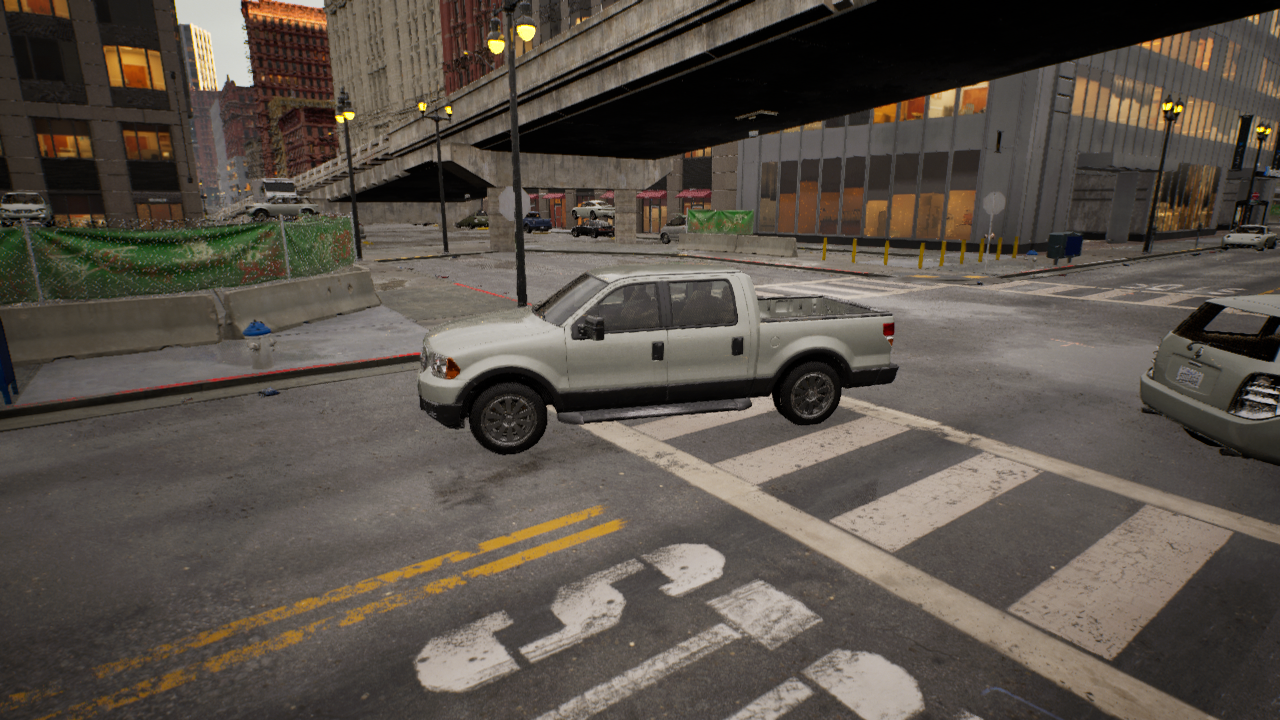
Venue: intersection
Lighting: golden hour
Vehicle rig: pickup